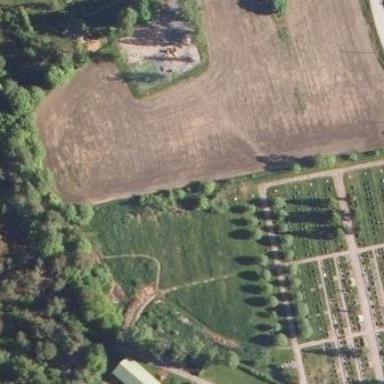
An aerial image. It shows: Cemetery.